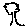
Label: tree